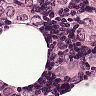
Metastatic tissue present: yes